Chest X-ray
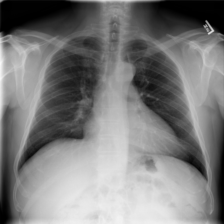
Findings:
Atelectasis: negative
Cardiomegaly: positive
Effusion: negative
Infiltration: negative
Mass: negative
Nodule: negative
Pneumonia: negative
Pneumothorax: negative
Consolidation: negative
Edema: negative
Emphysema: negative
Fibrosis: negative
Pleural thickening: negative
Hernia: negative